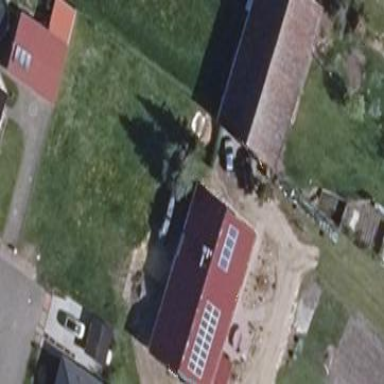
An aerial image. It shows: Building with gabled roof oriented along its structure. The roof is striking red color.